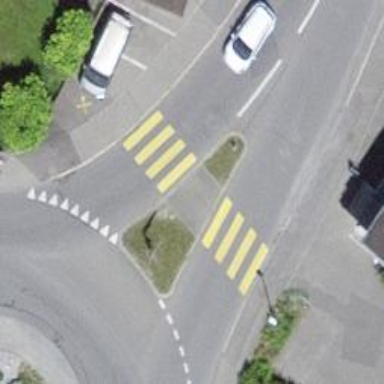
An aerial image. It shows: Zebra crossing with crossing island.